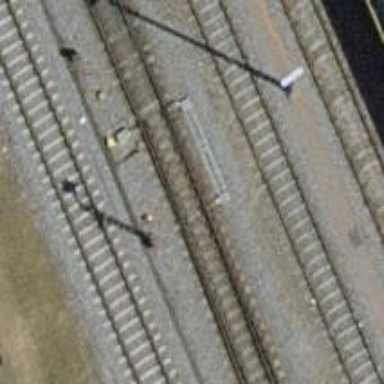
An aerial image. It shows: Railway switch with the turnout side on the right.